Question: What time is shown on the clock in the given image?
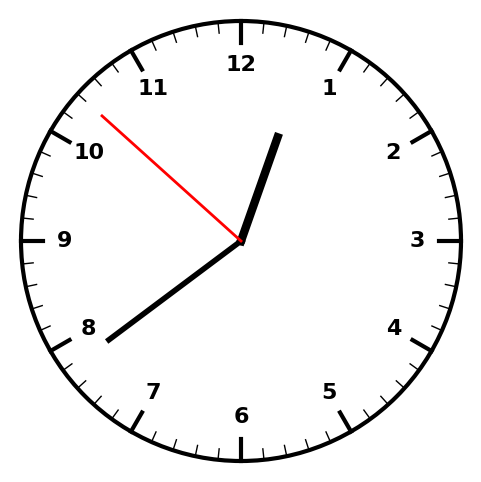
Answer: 12:38:52